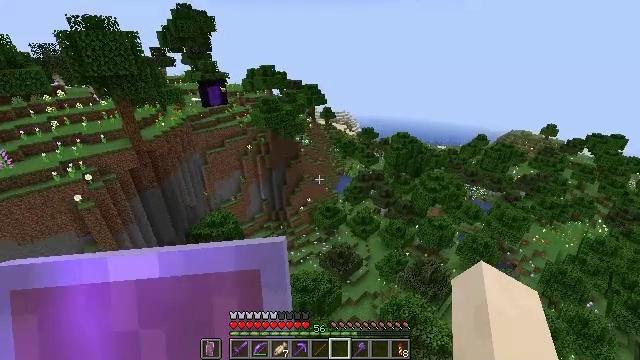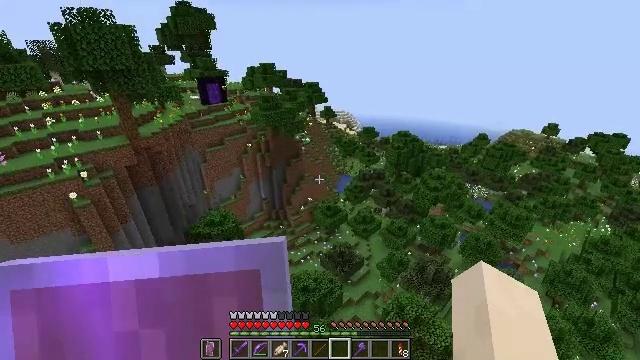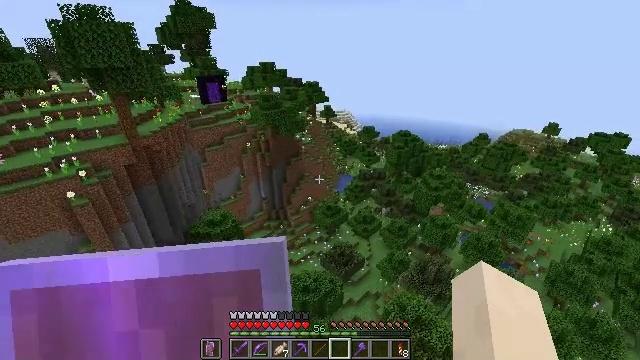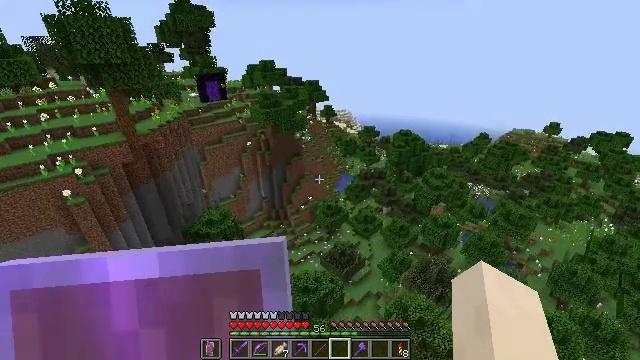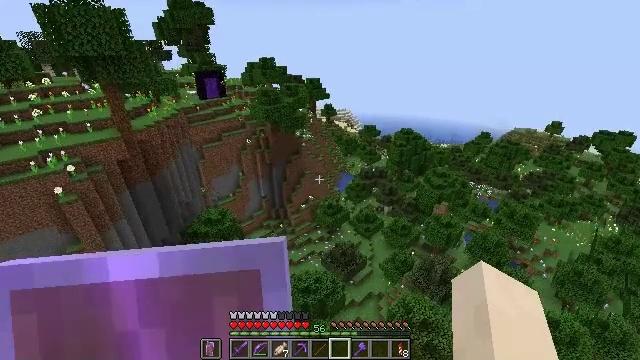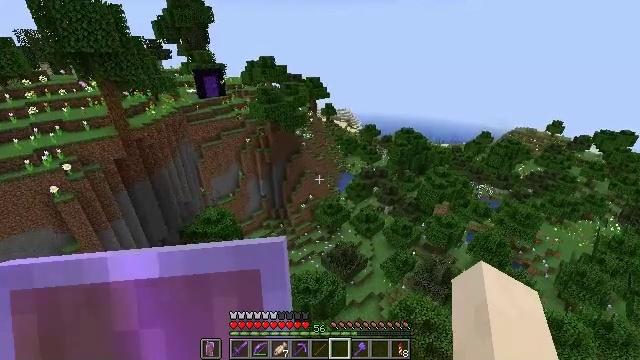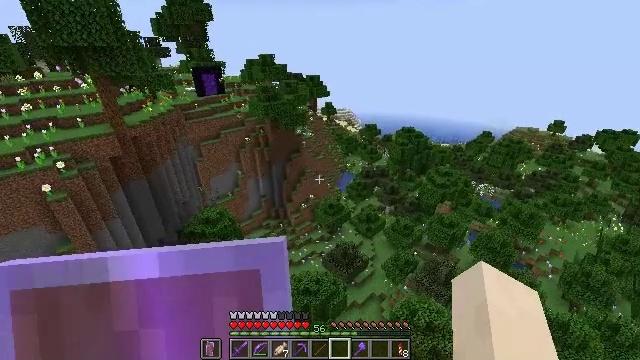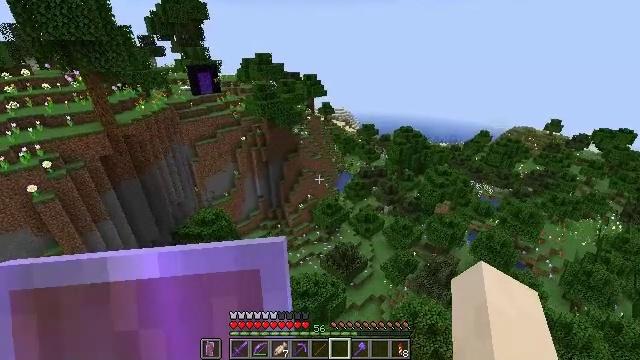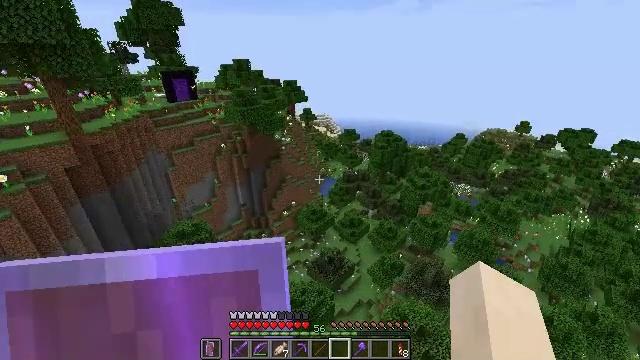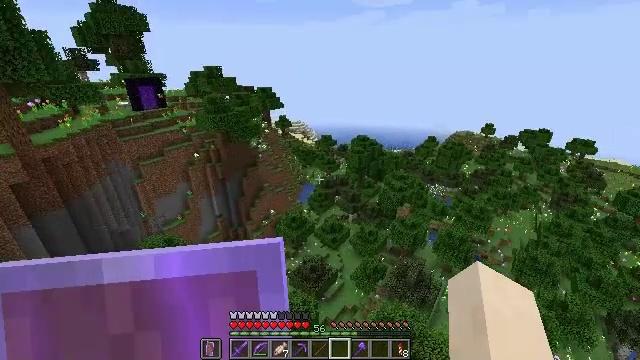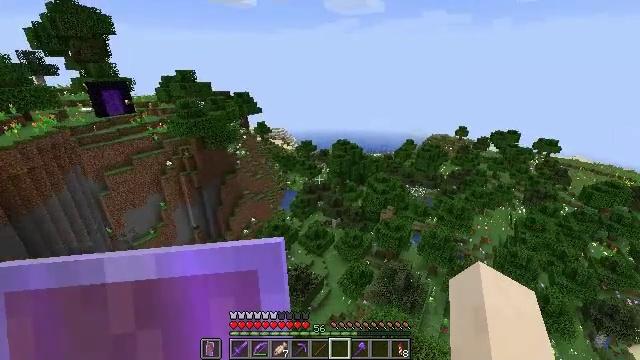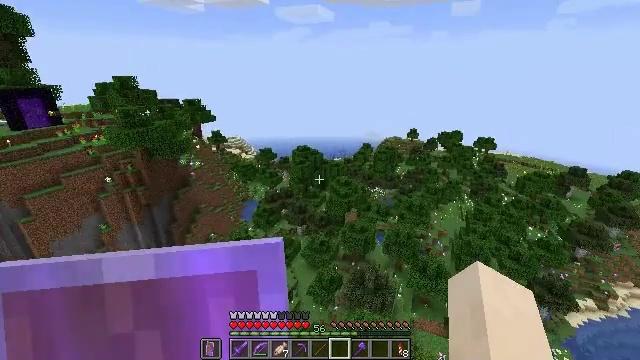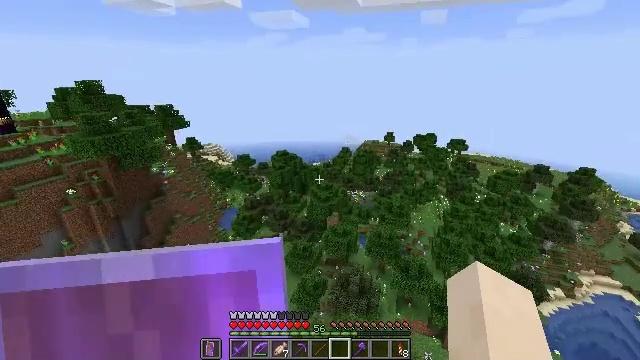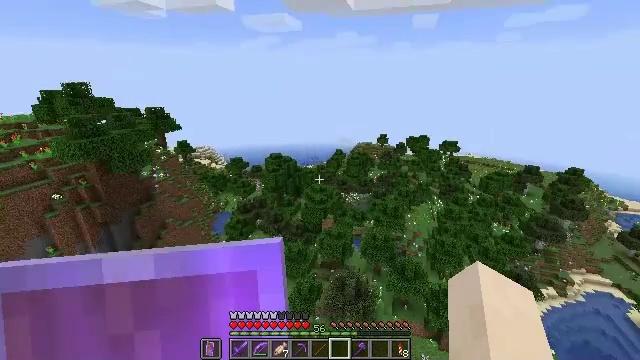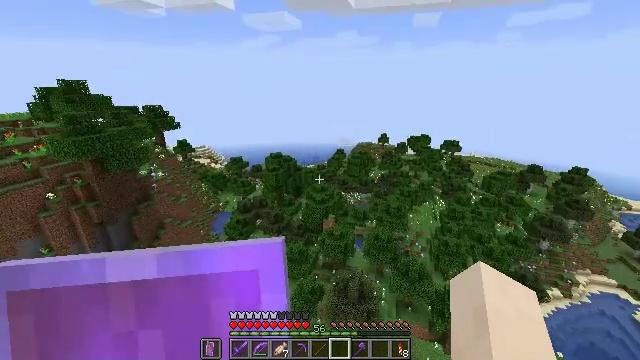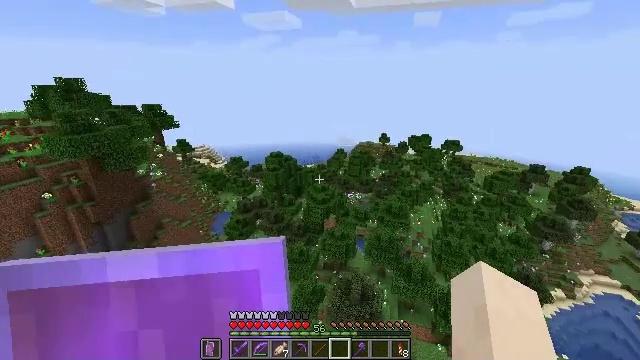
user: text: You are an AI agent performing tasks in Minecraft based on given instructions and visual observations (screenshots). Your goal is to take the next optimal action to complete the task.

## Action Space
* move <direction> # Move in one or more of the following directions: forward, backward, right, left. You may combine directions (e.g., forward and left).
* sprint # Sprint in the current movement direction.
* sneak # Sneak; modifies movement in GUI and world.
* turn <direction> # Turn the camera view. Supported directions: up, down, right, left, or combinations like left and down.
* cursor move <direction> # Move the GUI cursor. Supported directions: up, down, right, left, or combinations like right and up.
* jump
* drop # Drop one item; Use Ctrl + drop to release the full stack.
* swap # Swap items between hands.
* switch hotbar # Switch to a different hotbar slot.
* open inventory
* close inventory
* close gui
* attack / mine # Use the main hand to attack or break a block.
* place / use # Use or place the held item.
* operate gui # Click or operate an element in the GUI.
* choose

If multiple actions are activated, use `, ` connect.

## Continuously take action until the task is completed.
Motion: motion action
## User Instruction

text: Mine oak leaves.
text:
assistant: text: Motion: no_op
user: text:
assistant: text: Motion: no_op
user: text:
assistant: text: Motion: no_op
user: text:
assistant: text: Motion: no_op
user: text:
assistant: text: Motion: no_op
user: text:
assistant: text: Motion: no_op
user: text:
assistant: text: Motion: no_op
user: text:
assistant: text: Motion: turn right and up
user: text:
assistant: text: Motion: turn right and up
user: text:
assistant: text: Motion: turn right and up
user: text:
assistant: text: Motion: turn right and up
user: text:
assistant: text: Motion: turn right and up
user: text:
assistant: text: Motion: turn right
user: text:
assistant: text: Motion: no_op
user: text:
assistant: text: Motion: no_op
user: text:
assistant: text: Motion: no_op
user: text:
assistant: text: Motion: no_op
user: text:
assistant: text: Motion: no_op
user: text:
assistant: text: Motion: no_op
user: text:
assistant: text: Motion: no_op
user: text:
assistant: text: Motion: no_op
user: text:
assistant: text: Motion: turn left and up
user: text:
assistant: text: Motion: turn left
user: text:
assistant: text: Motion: turn left and down
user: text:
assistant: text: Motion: turn left and down
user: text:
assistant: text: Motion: no_op
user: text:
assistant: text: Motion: no_op
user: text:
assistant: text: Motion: no_op
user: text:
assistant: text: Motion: no_op
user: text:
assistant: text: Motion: no_op